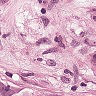
Metastatic tissue present: yes